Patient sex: F
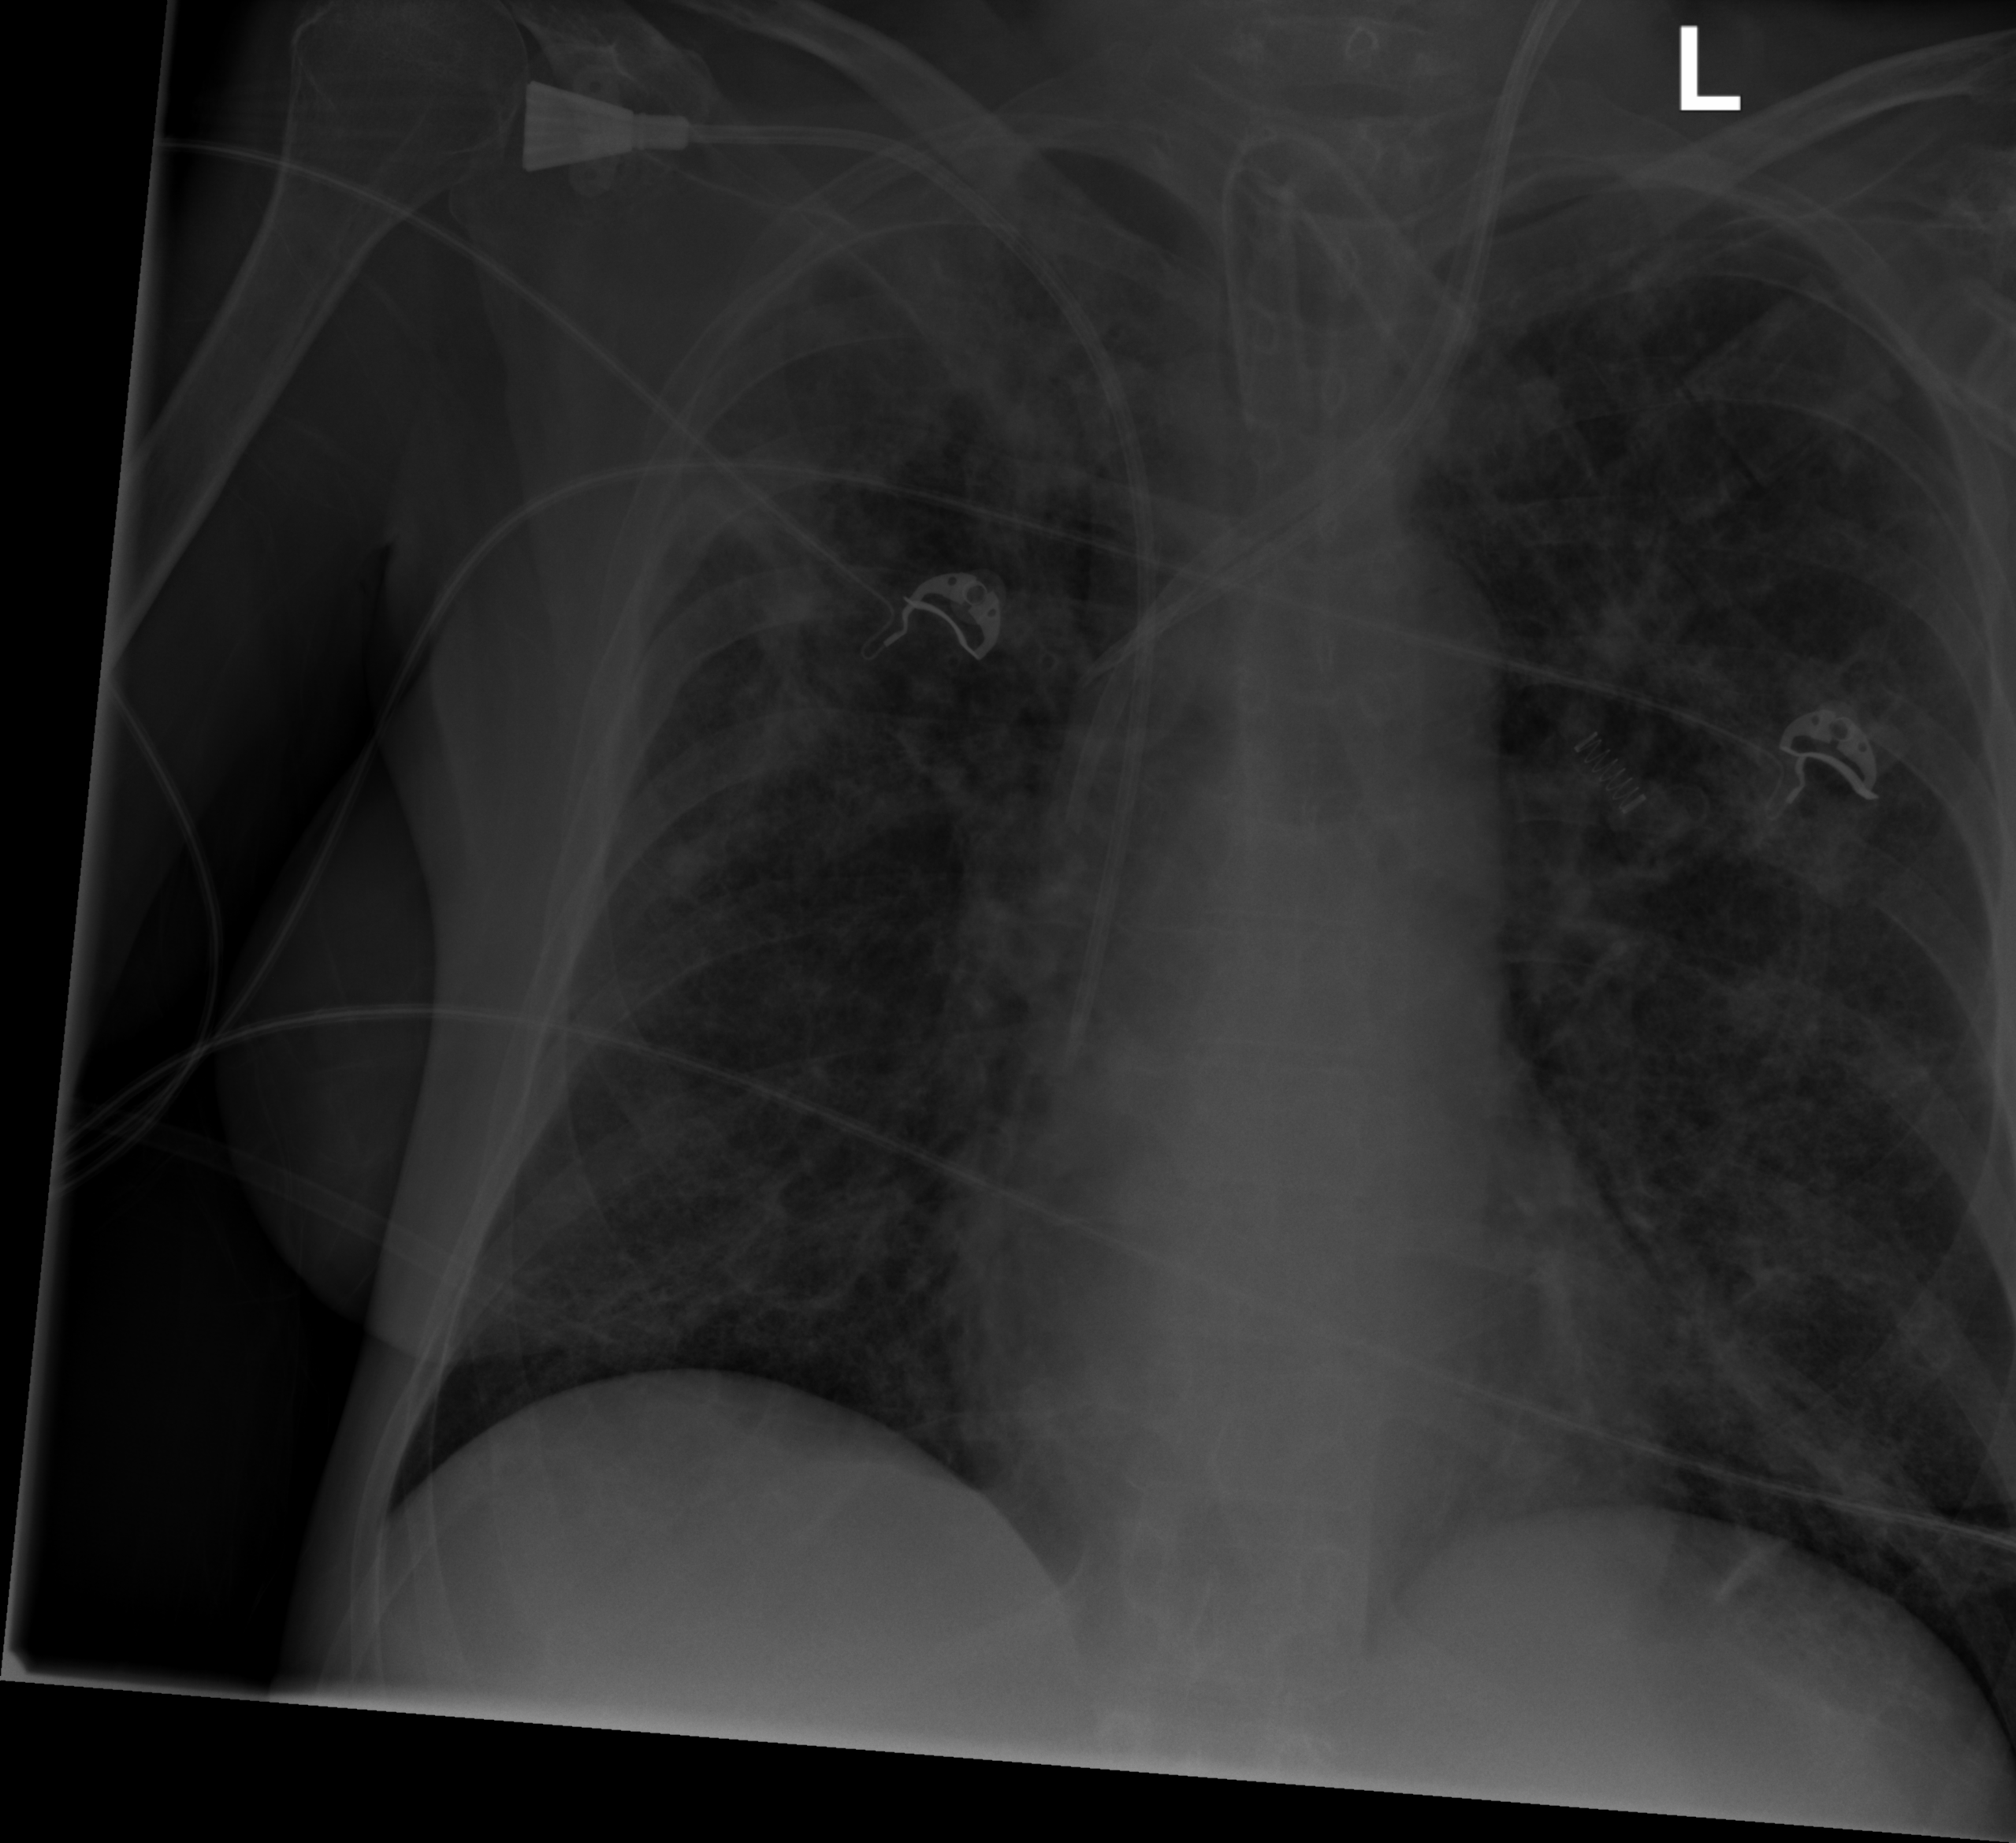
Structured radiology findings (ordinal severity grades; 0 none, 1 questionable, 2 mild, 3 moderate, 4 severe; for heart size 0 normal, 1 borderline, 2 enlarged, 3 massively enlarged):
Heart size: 0
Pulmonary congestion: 0
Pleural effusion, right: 0
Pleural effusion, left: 0
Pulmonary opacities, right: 3
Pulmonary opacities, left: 3
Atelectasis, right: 2
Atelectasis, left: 2